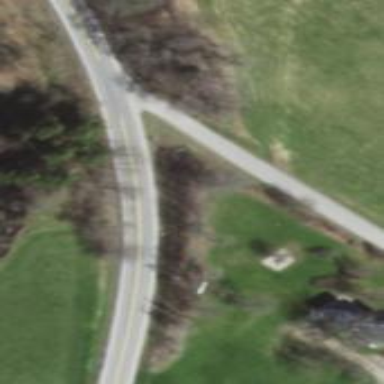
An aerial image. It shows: Asphalt road classified as primary highway.